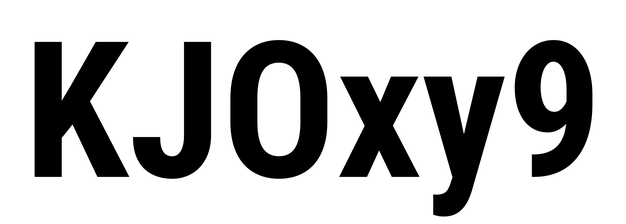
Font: Roboto_Condensed_Bold